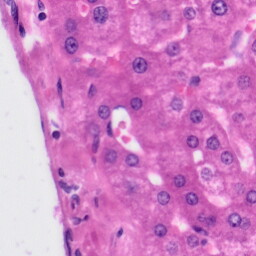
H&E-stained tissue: Liver